【题型】填空题　【知识点】平面几何　【难度】medium
八边形是数学中的一种图形，由八条线段首尾相连围成的封闭图形，它有八条边、八个角。八边形可分为正八边形和非正八边形。如图所示，在边长为 2 的正八边形 \(ABCDEFGH\) 中，点 \(O\) 为正八边形的中心，点 \(P\) 是其内部任意一点，则 \(\overrightarrow{OA} \cdot \overrightarrow{PA} + \overrightarrow{OF} \cdot \overrightarrow{PA}\) 的取值范围是 \underline{\quad\quad}。

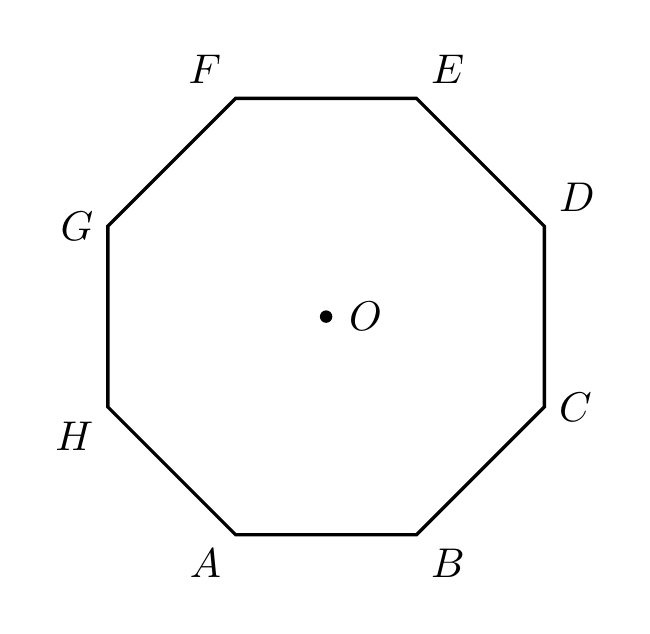
【解答】
【答案】\((-2\sqrt{2},4 + 2\sqrt{2})\)

【分析】根据向量数量积的几何意义，向量在另一向量上的投影的模长与另一个向量的模长的乘积，就是向量的数量积，找出投影向量模长的最大值和最小值即可求出数量积的范围。

【详解】

由题意可知 \(\overrightarrow{OA} \cdot \overrightarrow{PA} + \overrightarrow{OF} \cdot \overrightarrow{PA} = \overrightarrow{PA} \cdot (\overrightarrow{OA} + \overrightarrow{OF})\)，且 \(\overrightarrow{OF} = \overrightarrow{BO}\)，所以 \(\overrightarrow{OA} + \overrightarrow{OF} = \overrightarrow{OA} + \overrightarrow{BO} = \overrightarrow{OA} - \overrightarrow{OB} = \overrightarrow{BA}\)，

则 \(\overrightarrow{OA} \cdot \overrightarrow{PA} + \overrightarrow{OF} \cdot \overrightarrow{PA} = \overrightarrow{PA} \cdot \overrightarrow{BA} = |\overrightarrow{AP}| \cdot |\overrightarrow{AB}|\cos\theta = 2|\overrightarrow{AP}|\cos\theta\)。

\(|\overrightarrow{AP}|\cos\theta\) 为 \(\overrightarrow{AP}\) 在 \(\overrightarrow{AB}\) 上的投影。当点 \(P\) 在线段 \(CD\) 上时，投影模长最大，因为正八边形外角为 \(\frac{\pi}{4}\)，边长为 2.

此时投影模长为 \(2 + \sqrt{2}\)，数量积为 \(\overrightarrow{PA} \cdot \overrightarrow{BA} = 2 \times (2 + \sqrt{2}) = 4 + 2\sqrt{2}\)，

当点 \(P\) 在线段 \(GH\) 上时，此时投影为负值，模长为 \(\sqrt{2}\)，数量积为 \(\overrightarrow{PA} \cdot \overrightarrow{BA} = -2 \times \sqrt{2} = -2\sqrt{2}\)，

则 \(\overrightarrow{OA} \cdot \overrightarrow{PA} + \overrightarrow{OF} \cdot \overrightarrow{PA}\) 的取值范围是 \((-2\sqrt{2},4 + 2\sqrt{2})\)。

故答案为：\((-2\sqrt{2},4 + 2\sqrt{2})\)。

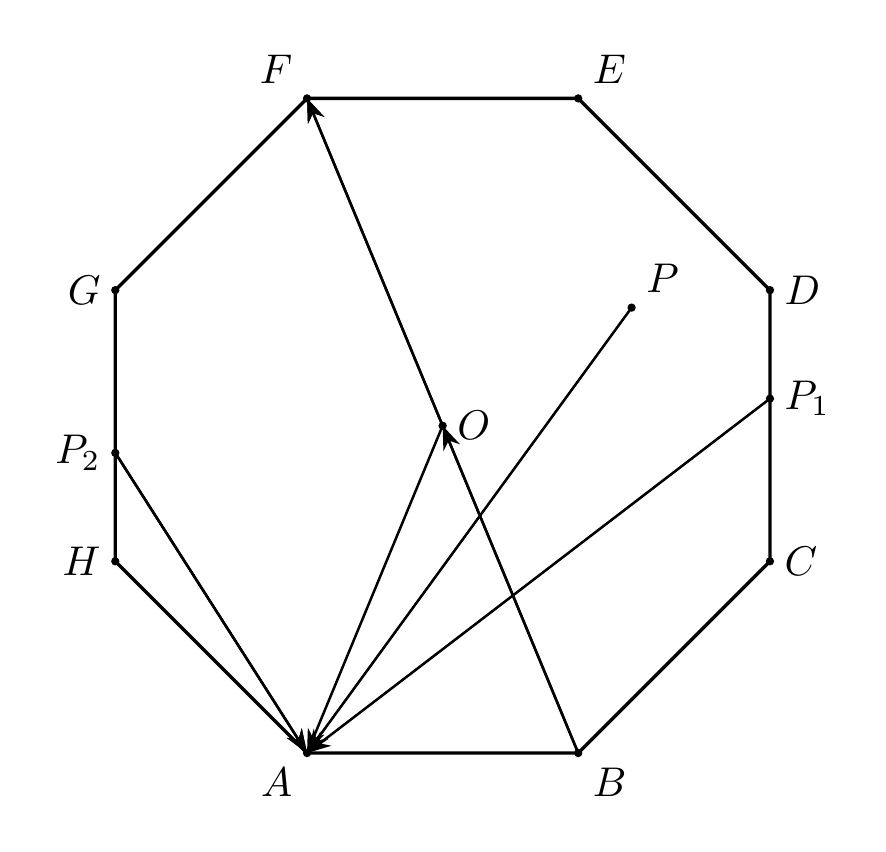